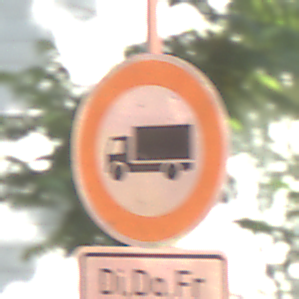
Verkehrszeichen: VerbotFuerKraftfahrzeugeUeberDreiKommaFuenfTonnen
Zusatzzeichen unten: ZeitangabenMitBeschraenkungAufWochentage3
Umgebung: Outdoor, Suburban
Tageszeit: Midday
Wetter: Clear
Licht: Natural
Jahreszeit: NotSpecified
Kontrast: HighContrast